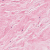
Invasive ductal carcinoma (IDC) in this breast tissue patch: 0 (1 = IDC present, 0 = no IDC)